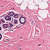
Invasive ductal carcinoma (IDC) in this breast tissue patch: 0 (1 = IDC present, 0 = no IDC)